Field crop: maize
Growth stage: 2
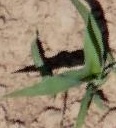
Species: maize